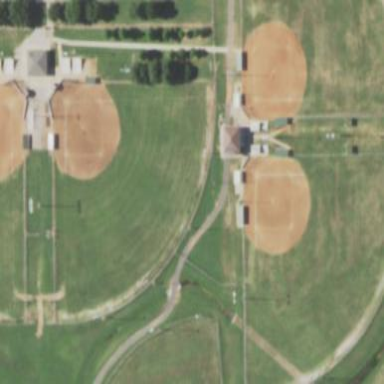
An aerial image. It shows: Baseball pitch for leisure land.